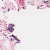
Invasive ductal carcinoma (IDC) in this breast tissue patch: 0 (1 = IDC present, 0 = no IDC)